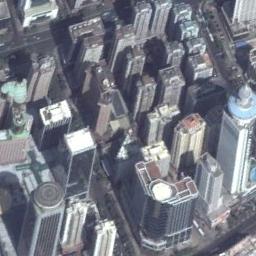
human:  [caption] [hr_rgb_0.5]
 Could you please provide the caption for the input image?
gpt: A commercial area has lots of varied high-rise buildings .

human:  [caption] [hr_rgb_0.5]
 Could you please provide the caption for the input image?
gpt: In a business district there are many buildings of different heights and heights and several roads with many cars and some trees .

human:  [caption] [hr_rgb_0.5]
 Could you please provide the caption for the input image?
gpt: The commercial area is consist of many tall buildings .

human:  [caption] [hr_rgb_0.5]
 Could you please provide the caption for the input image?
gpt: There was a lot of traffic on the road next to the building .

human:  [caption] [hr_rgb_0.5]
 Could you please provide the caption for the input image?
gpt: There are many buildings arranged neatly on a commercial area .